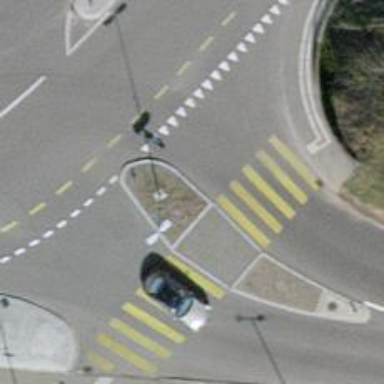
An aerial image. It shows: Uncontrolled zebra crossing with pedestrian island.